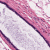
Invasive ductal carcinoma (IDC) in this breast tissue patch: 0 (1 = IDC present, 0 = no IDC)